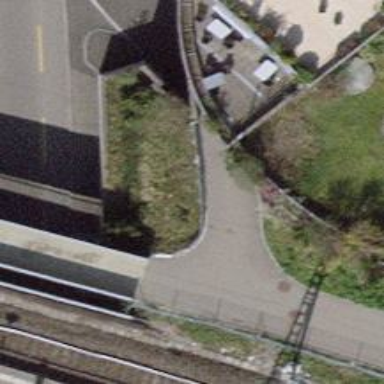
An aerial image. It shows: Bollard.